Interaction volume radius: 5 \u00c5
Interaction volume height: 20 \u00c5
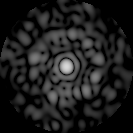
Disorder parameter: 0.8882